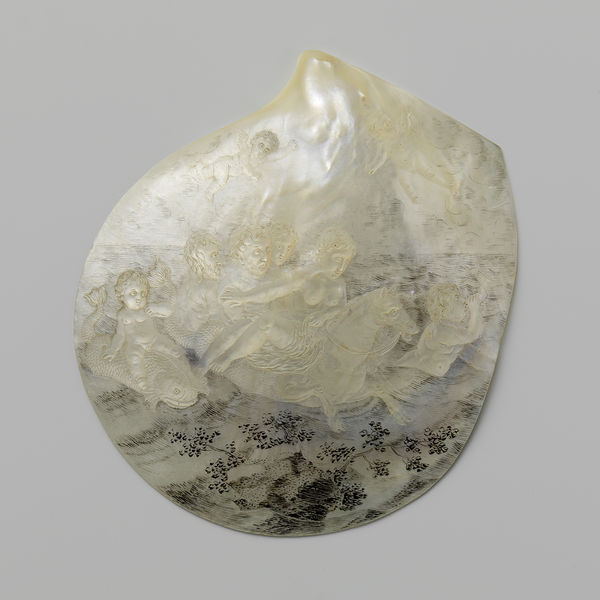
Titel: Oesterschelp met zeefiguren, waaronder een vrouw op een rijdier
Künstler: Cornelis Bellekin
Standort: Amsterdam
Institution: Rijksmuseum
Schlagwörter: stein, rund, creme, men, people, white, woman, perlmutt, nude, tree, sea, waves, edelstein, etching, children, putto, horse, fish, pearl, horn, vegetation, shell, mussel, perlmuth, perlmut, mother of pearl